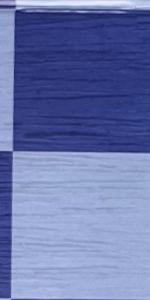
Label: Empty